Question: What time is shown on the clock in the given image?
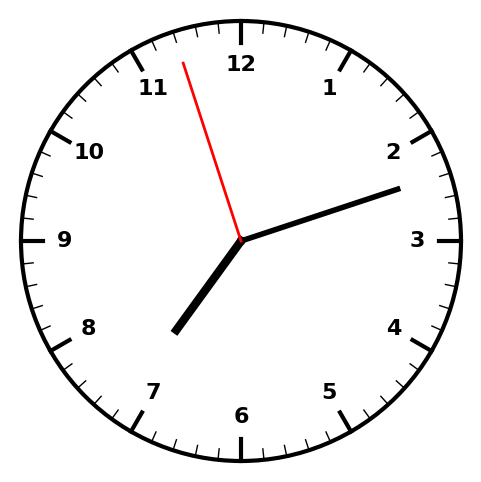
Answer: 07:11:57